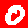
Digit: 0